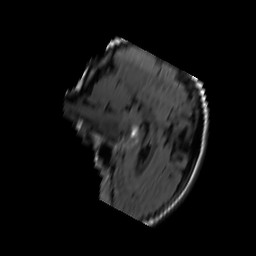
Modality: FLAIR
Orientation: sagittal
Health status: ill
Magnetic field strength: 3 T